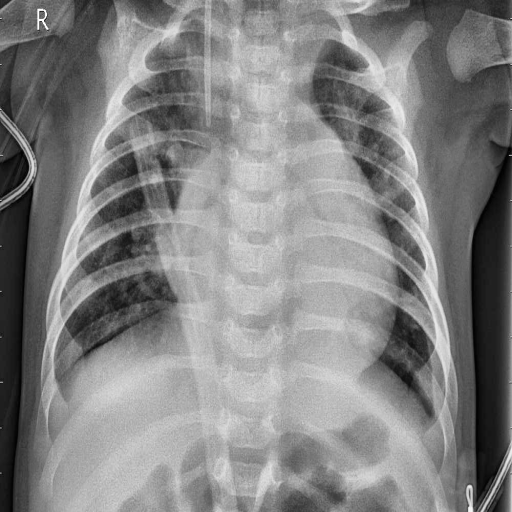
Finding: PNEUMONIA